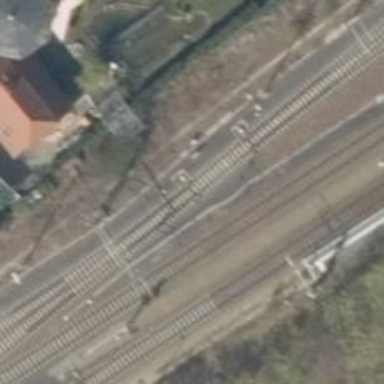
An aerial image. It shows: Rail siding with electrified contact lines for trains.